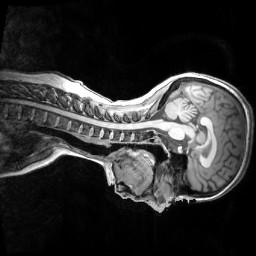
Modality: T1w
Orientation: sagittal
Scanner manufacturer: siemens
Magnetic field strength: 3 T
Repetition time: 2.3 s
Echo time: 0.0033 s